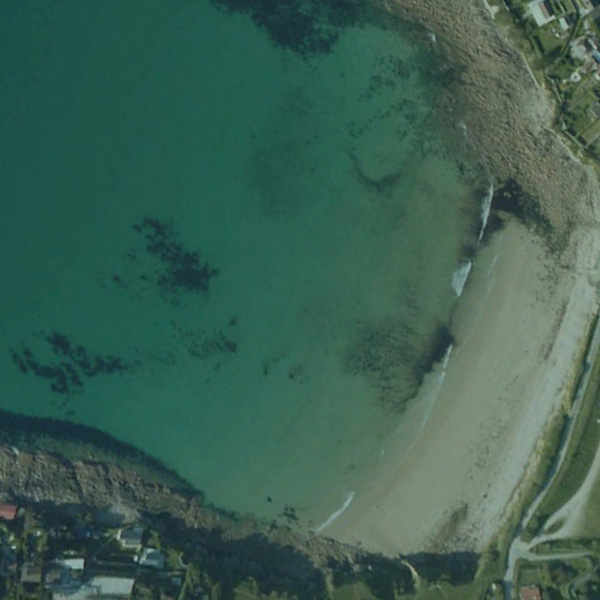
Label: Beach